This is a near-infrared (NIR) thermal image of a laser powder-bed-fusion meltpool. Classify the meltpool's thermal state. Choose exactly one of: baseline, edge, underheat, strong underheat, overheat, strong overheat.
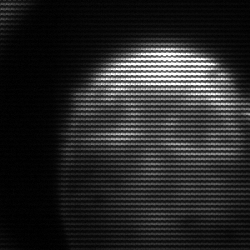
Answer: edge